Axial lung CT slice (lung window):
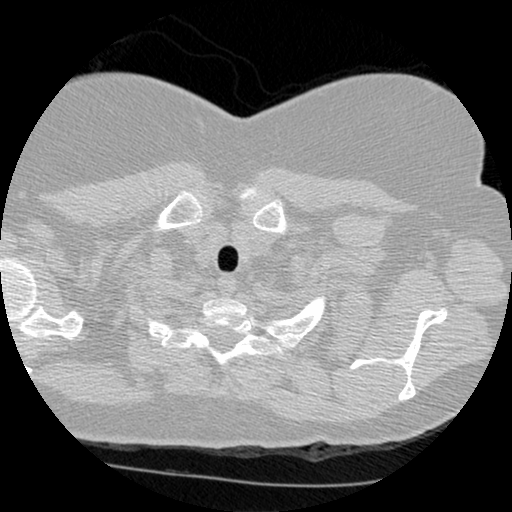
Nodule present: no